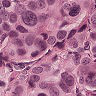
Metastatic tissue present: yes